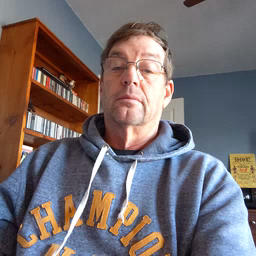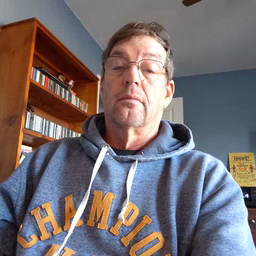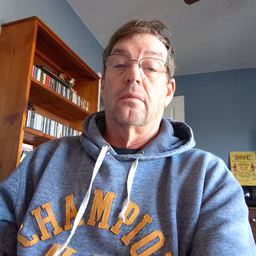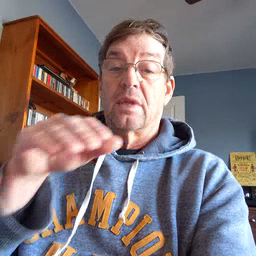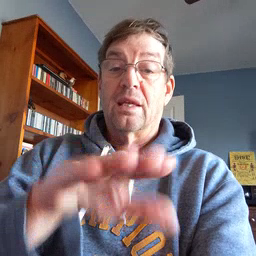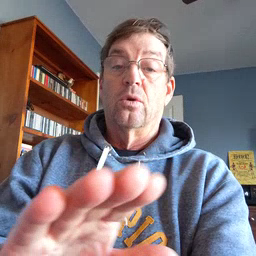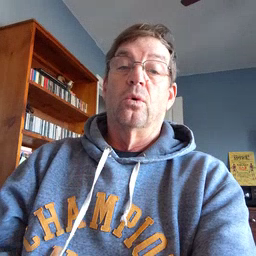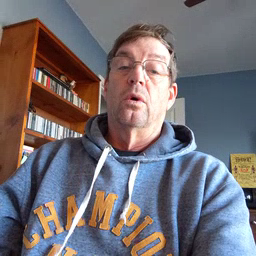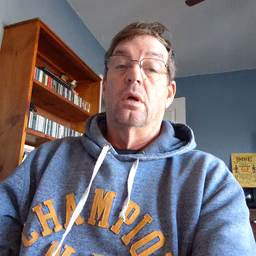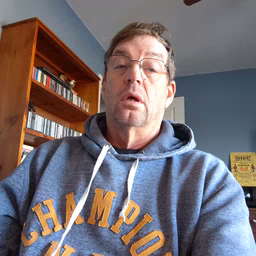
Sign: into